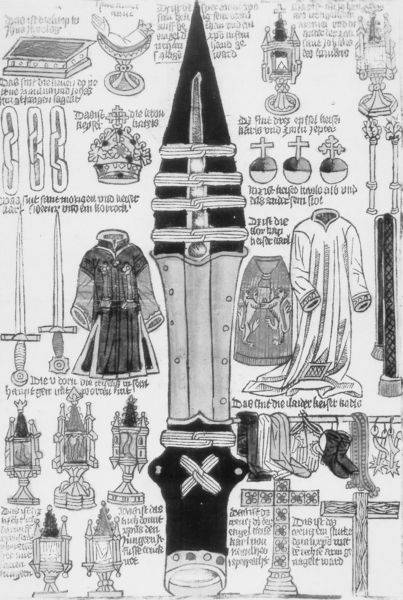
Titel: Die Nürnberger Heiligtümer und Kroninsignien.
Künstler: Hans Spörer
Institution: London, British Museum
Schlagwörter: weiß, schwarz, zeichnung, schal, mode, hemd, kleidung, spitze, kirche, gewand, kelch, gewänder, krone, apfel, schrift, papier, bogen, schuhe, schwer, kette, graphik, könig, thron, buch, kreuz, druck, stich, seite, schwert, ketten, worte, rüstung, utensilien, kreuze, dolch, macht, kelche, insignien, zepter, inventar, gewandt, reichsapfel, schaal, krezu, heiliger apfel